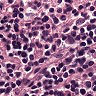
Metastatic tissue present: no